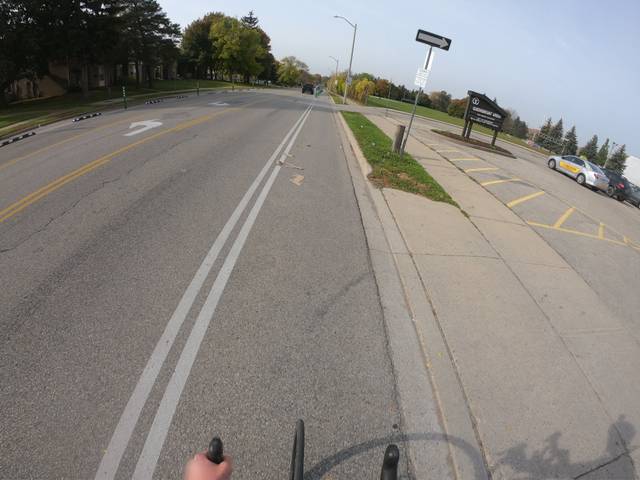
Region: Canada
Coordinates: 43.433, -80.511